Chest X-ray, PA view. Patient: 43 years old, sex M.
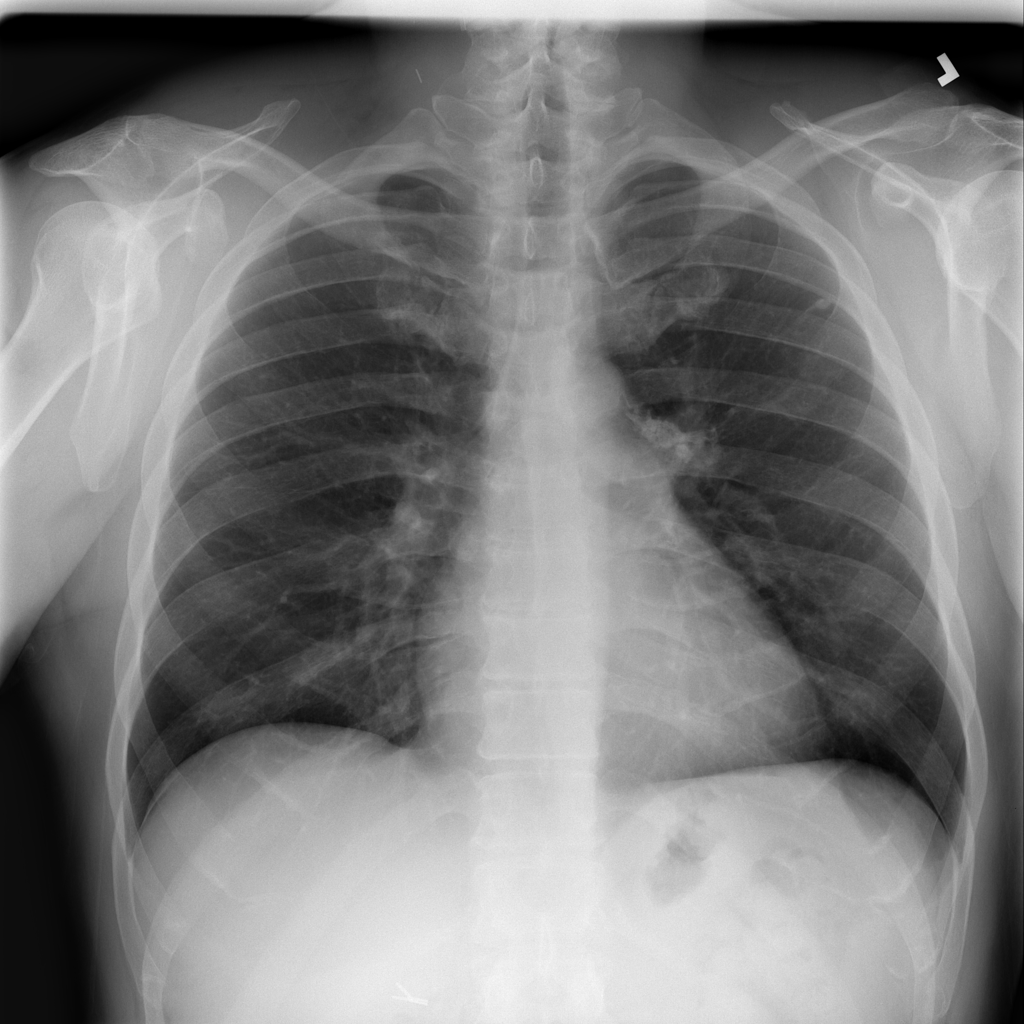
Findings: No Finding